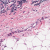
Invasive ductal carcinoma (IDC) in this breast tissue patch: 1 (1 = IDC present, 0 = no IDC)